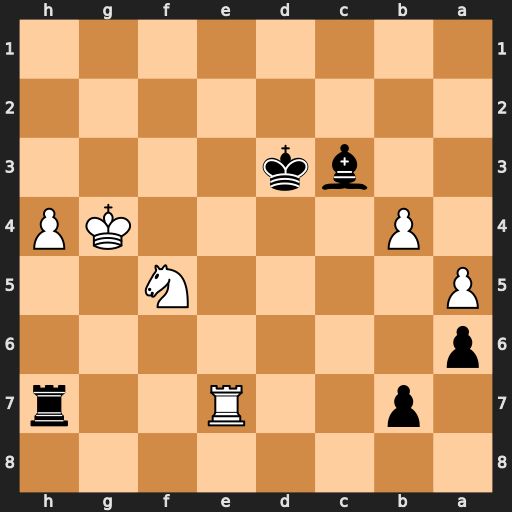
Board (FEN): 8/1p2R2r/p7/P4N2/1P4KP/2bk4/8/8
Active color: b
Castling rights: -
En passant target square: -
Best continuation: Rxe7 Nxe7 Bxb4